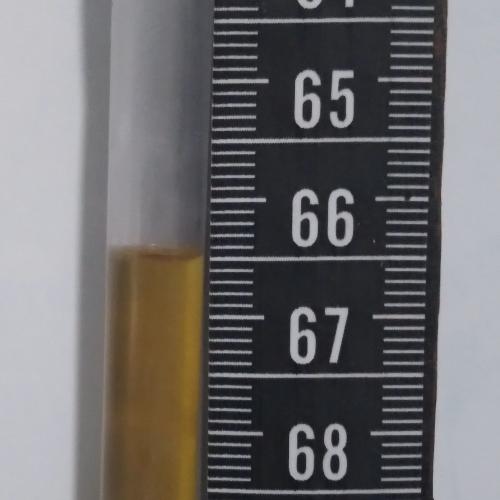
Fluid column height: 66.5 cm